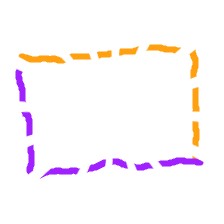
Shape: rectangle